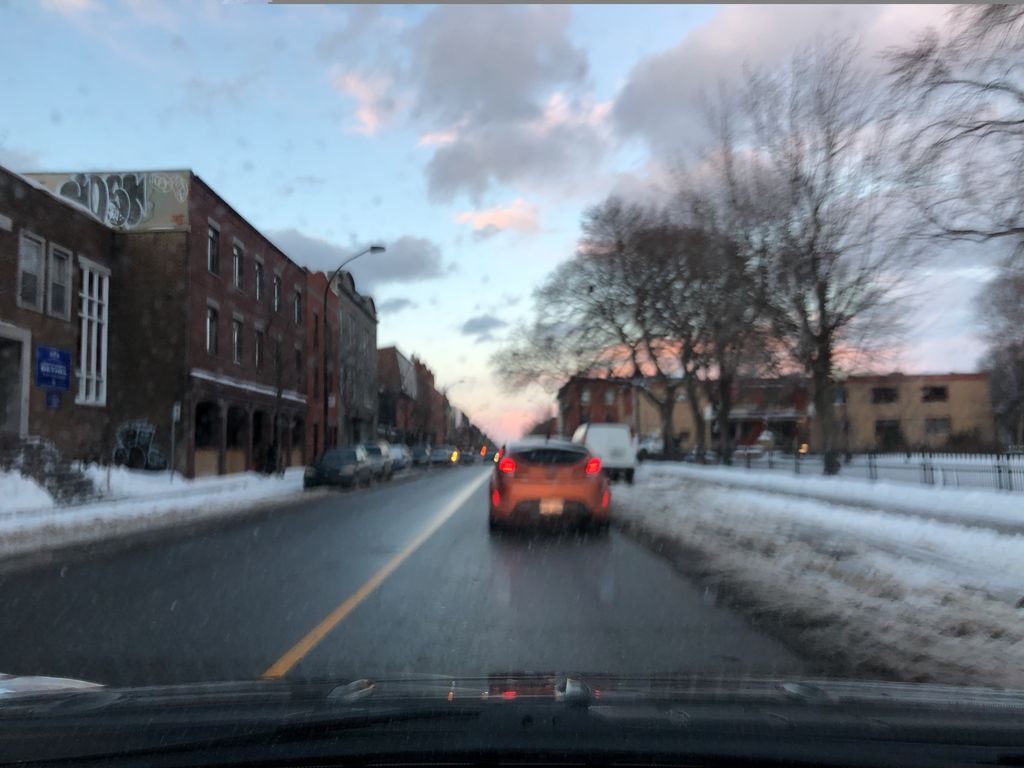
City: montreal